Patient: sex F, age 65
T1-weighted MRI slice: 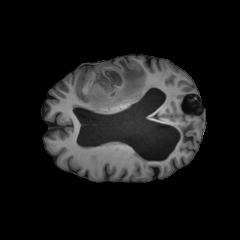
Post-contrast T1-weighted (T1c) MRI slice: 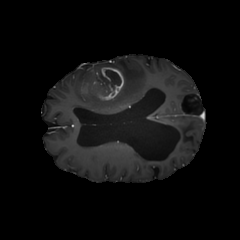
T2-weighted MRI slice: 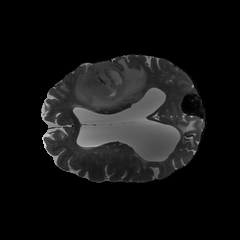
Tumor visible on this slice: yes
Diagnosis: Glioblastoma, IDH-wildtype
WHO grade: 4